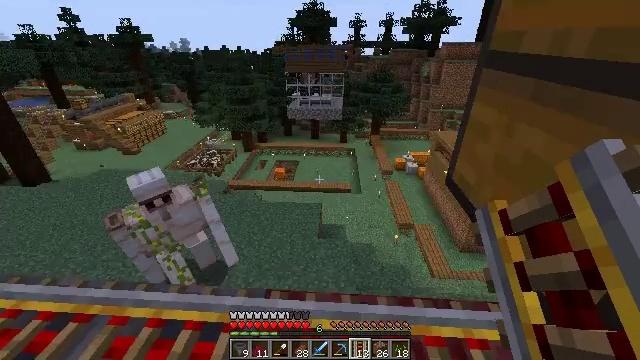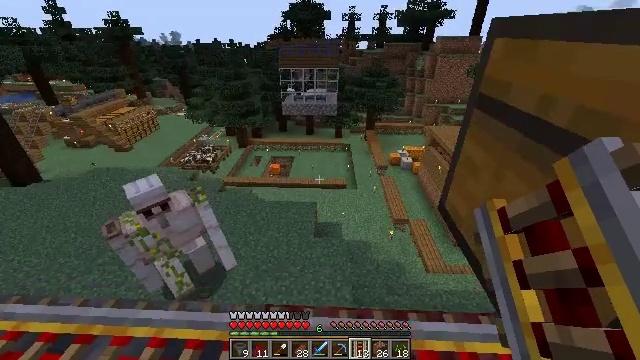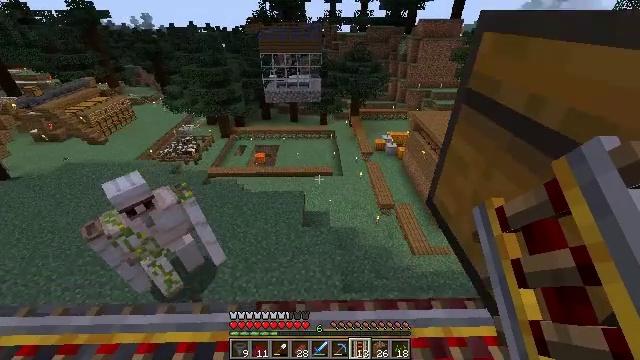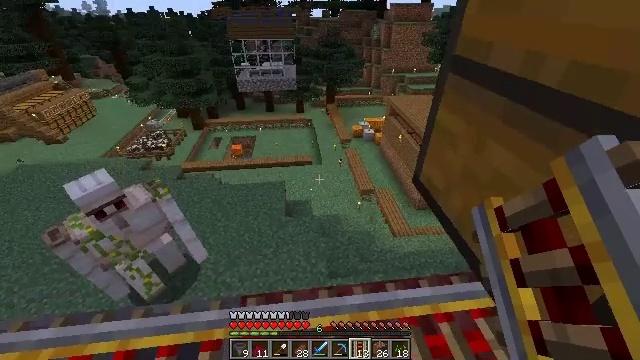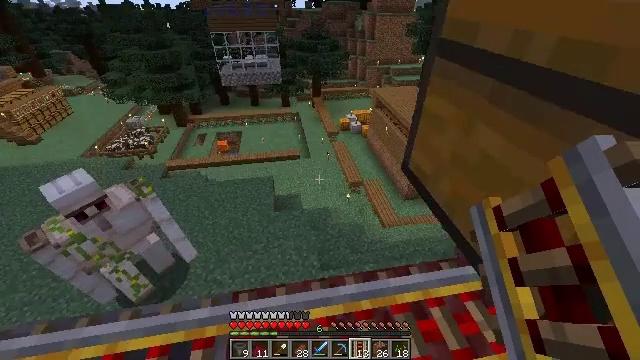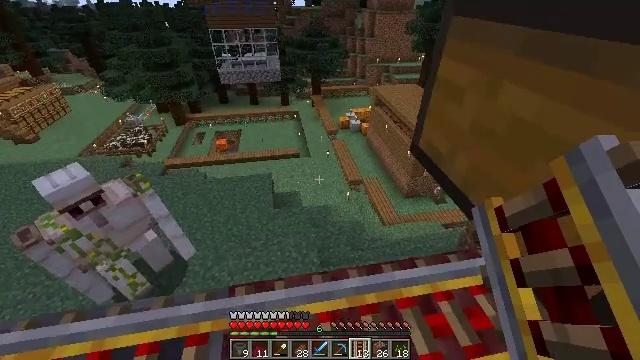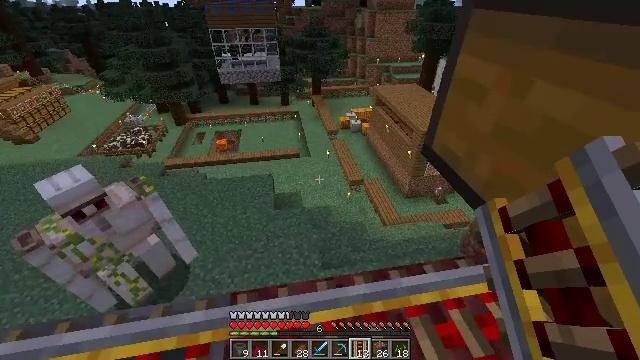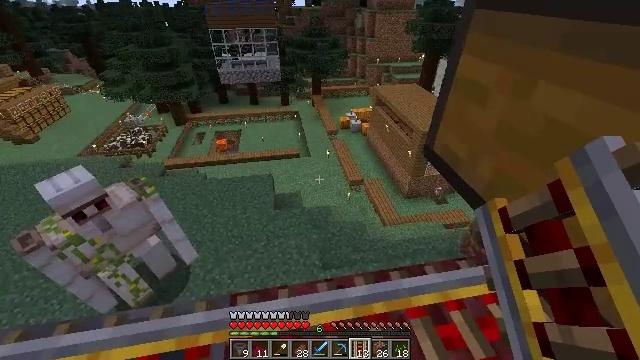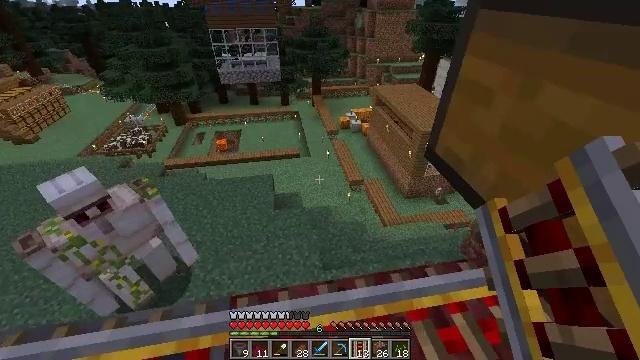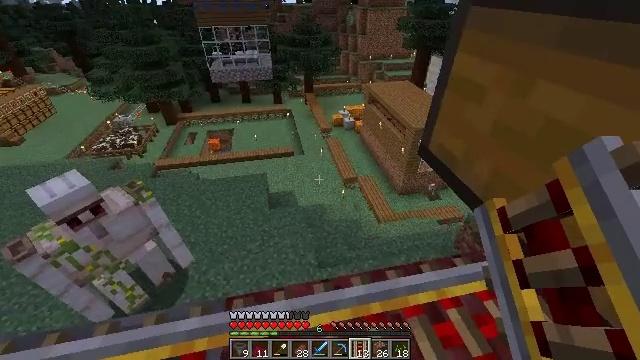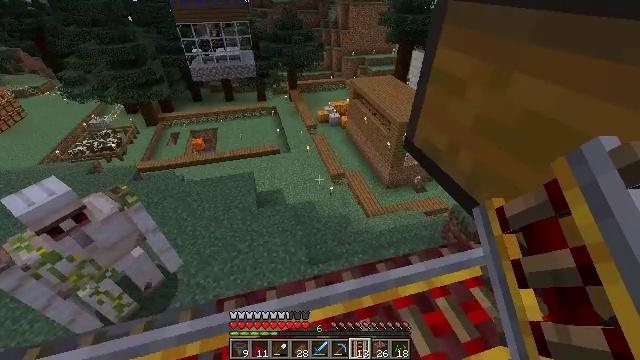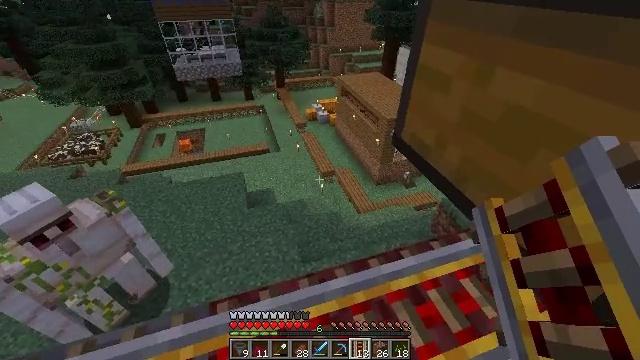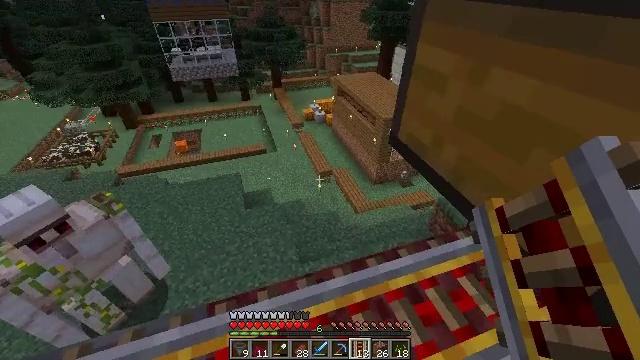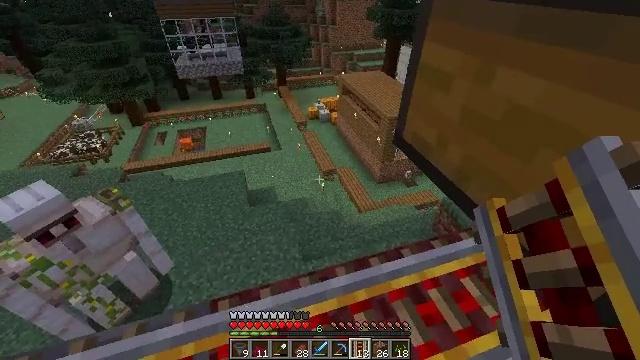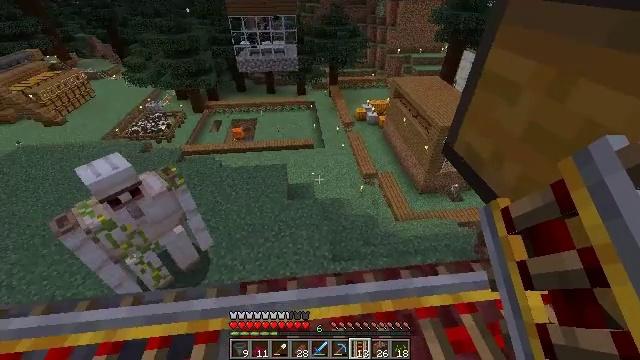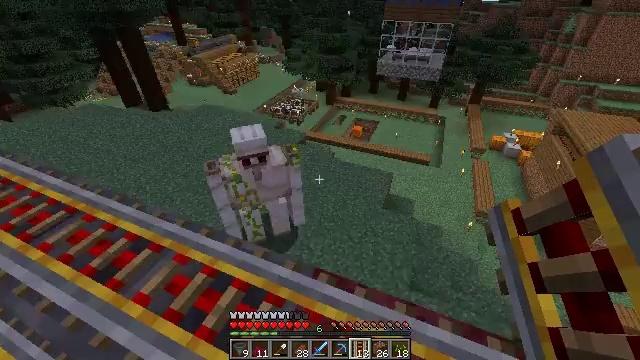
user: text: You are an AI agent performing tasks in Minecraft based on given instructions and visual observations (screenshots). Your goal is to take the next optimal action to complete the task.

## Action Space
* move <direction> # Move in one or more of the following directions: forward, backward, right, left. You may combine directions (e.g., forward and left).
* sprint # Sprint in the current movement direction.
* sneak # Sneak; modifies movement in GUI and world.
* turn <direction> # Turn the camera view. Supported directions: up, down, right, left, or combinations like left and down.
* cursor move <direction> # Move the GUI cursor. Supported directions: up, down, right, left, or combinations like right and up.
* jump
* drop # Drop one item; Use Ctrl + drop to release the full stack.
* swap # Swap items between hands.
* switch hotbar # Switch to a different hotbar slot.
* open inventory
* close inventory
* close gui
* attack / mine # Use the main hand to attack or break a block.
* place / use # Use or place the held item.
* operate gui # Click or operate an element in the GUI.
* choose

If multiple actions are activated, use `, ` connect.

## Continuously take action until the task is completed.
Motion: motion action
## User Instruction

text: Mine the rail.
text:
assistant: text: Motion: move forward, turn right and down
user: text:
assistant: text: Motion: turn right and down
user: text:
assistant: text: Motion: turn right and down
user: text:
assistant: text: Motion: turn right and down
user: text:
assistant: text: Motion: no_op
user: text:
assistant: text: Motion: no_op
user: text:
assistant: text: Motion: no_op
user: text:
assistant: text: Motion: no_op
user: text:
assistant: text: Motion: turn right
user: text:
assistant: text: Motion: turn right
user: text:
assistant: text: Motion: turn right
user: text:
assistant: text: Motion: no_op
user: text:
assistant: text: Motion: turn left
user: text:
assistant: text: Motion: turn left
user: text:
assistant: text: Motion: turn left
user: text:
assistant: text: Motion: turn left and up
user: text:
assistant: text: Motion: turn left and up
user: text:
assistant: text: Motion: turn left
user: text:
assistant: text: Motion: turn right and up
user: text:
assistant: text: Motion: move forward, turn right and up
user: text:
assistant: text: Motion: move forward, turn up
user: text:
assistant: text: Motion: move forward
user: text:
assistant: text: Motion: move forward, turn left
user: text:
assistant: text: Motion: move forward, turn left
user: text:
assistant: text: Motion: move forward
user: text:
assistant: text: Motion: move forward, sprint
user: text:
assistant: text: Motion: move forward, sprint
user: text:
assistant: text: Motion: move forward, sprint
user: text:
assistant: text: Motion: move forward, sprint
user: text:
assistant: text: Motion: move forward, sprint